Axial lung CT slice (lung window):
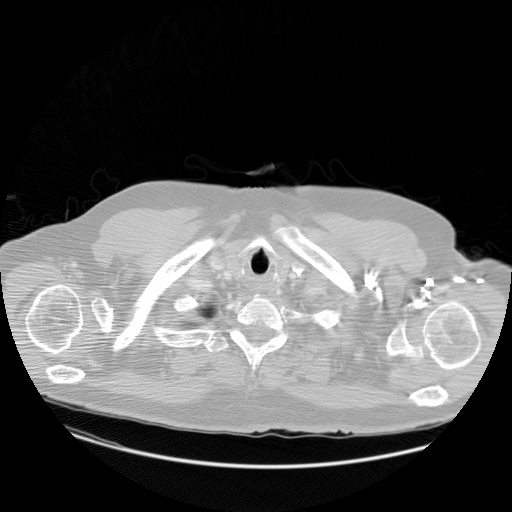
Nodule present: no